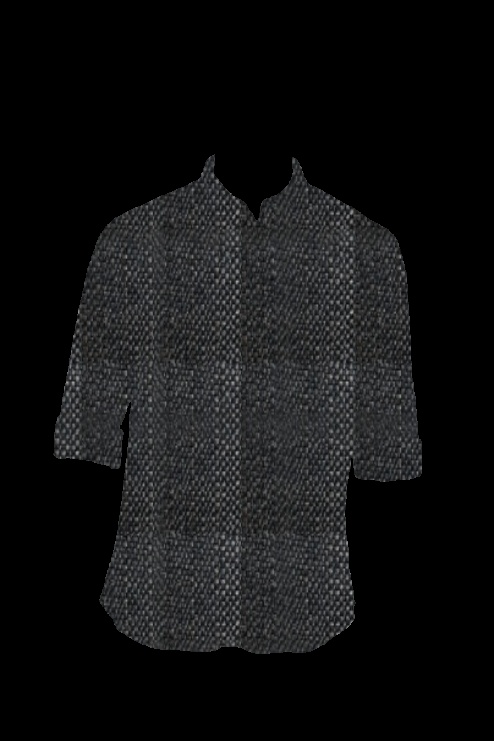
black multi check tee